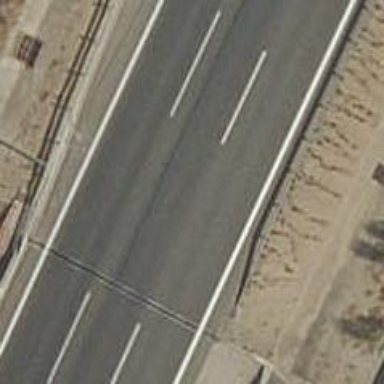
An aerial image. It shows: View of motorway.